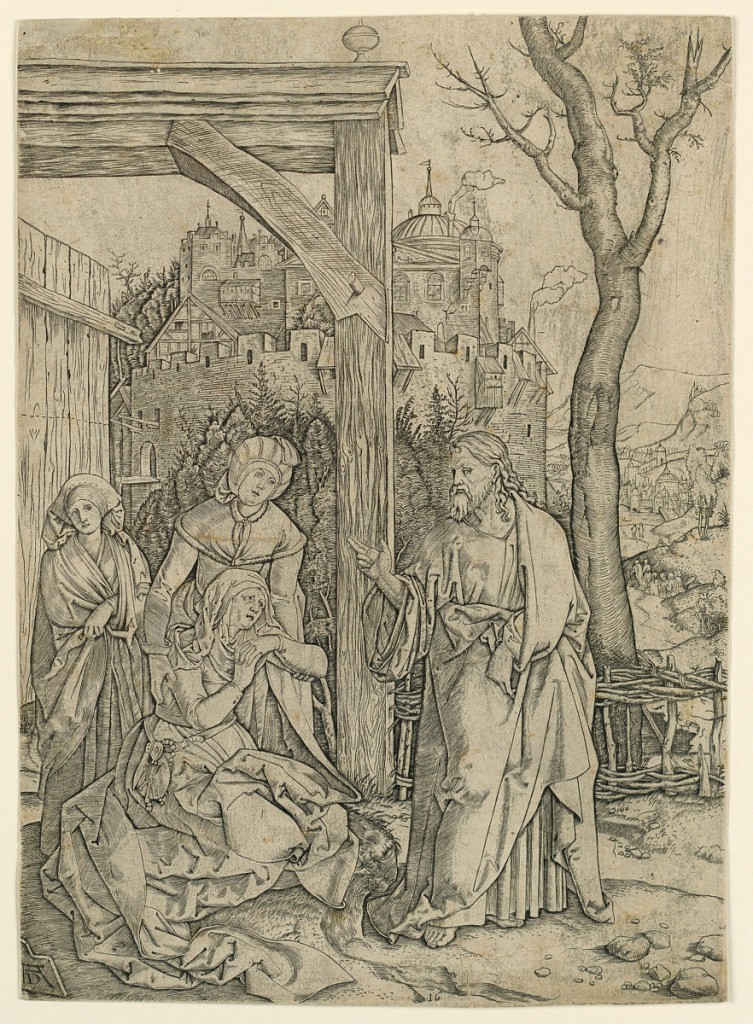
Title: Christ Taking Leave of His Mother
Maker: Marc Antonio Raimondi, Italian, 1483 – 1527
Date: after 1506
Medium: Engraving on paper
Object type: Print
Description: In right foreground stands Christ, his head turned to left and looking at Mary, seated, facing right. Behind her, two women. In left mid-distance, an opened gate; at right, a garden fence. In left background, a castle, at right: mountains.